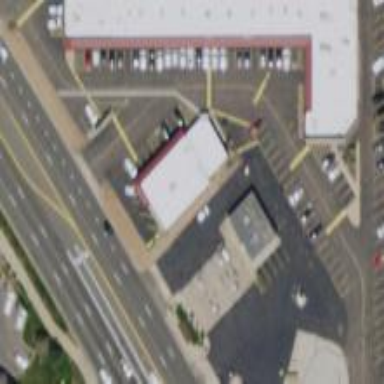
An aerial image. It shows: Retail area.